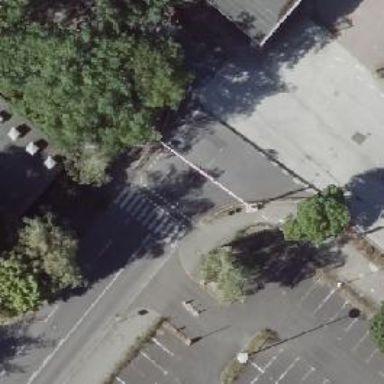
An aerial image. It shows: Residential road with asphalt surface. There is on-street parking available on the right side in parallel manner.